Interaction volume radius: 5 \u00c5
Interaction volume height: 15 \u00c5
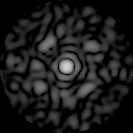
Disorder parameter: 0.8334